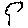
Label: tree